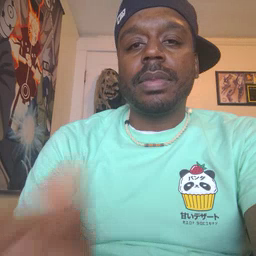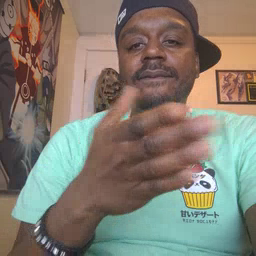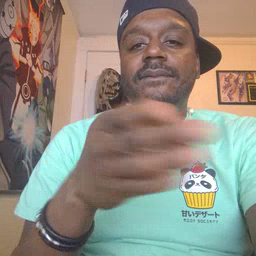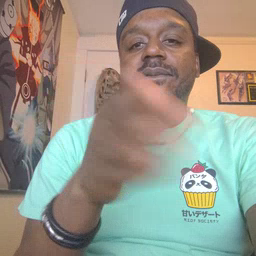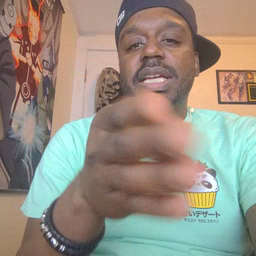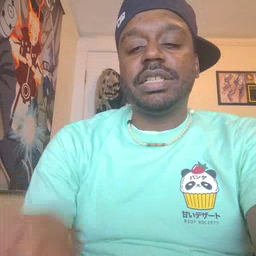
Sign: fish